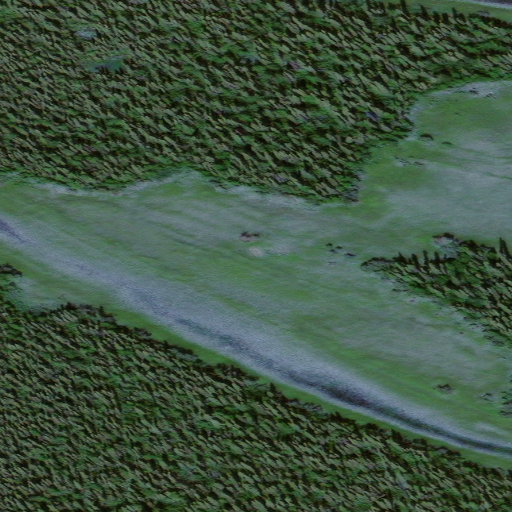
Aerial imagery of island in Alaska named Cronin Island containing only unknown